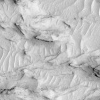
Atmospheric dust classification: not_dusty